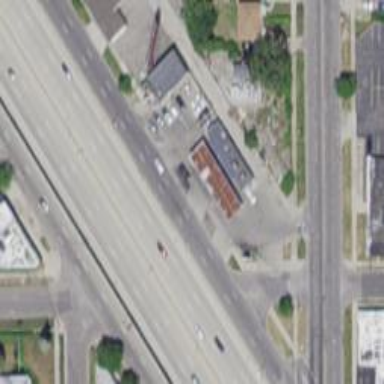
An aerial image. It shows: Convenience shop.